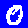
Digit: 0